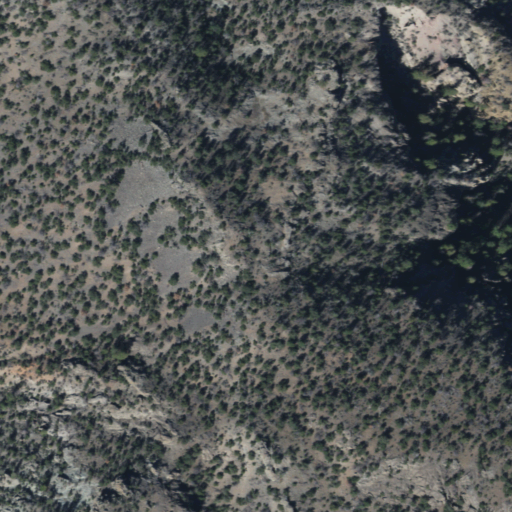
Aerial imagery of mountain in Arizona named Sterrett Mesa containing evergreen forest and shrub